Field crop: maize
Growth stage: 1
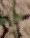
Species: atriplex